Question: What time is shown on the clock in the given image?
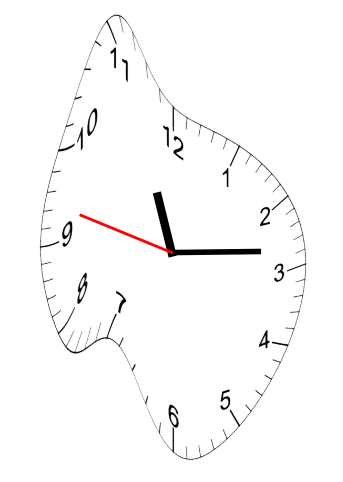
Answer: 11:13:47